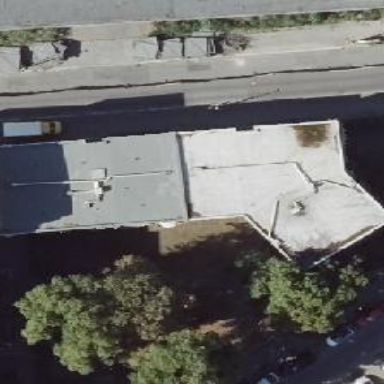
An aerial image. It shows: Flat-roofed apartment building.